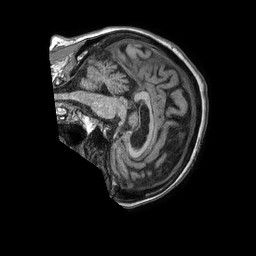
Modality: T1w
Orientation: sagittal
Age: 81
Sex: female
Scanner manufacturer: philips
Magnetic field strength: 1.5 T
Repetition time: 0.007635 s
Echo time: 0.003474 s